Question: I am a Test Engineeer. I am new to Monkey Talk. I have downloaded the Monkey Talk from the site and extracted the zip file.
I ran the MonkeyTalk IDE. I am getting No virtual machines found.... Javaw.exe
How to resolve this?
Thanks
Chandra..
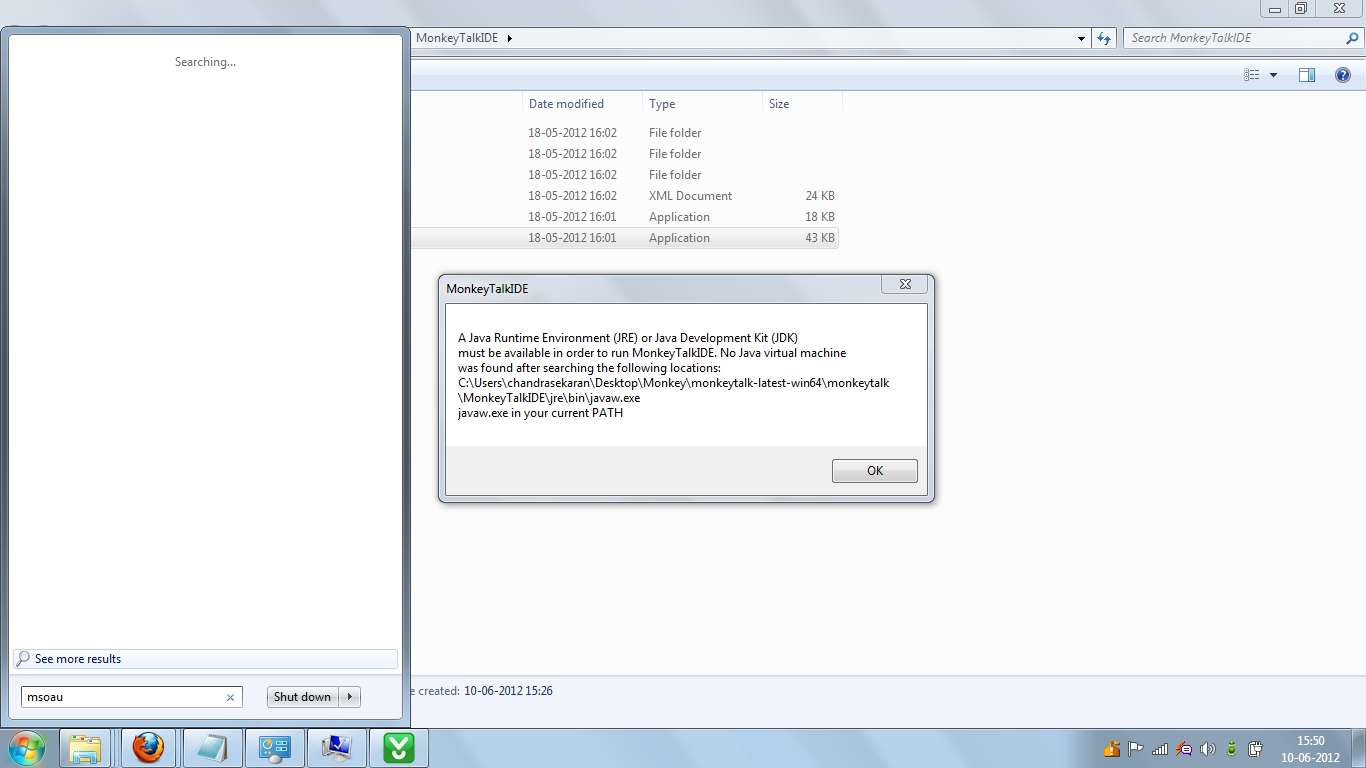
Answer: Have you installed the MonkeyTalk agent on your app? If not, check this out: <URL>